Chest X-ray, PA view. Patient: 57 years old, sex F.
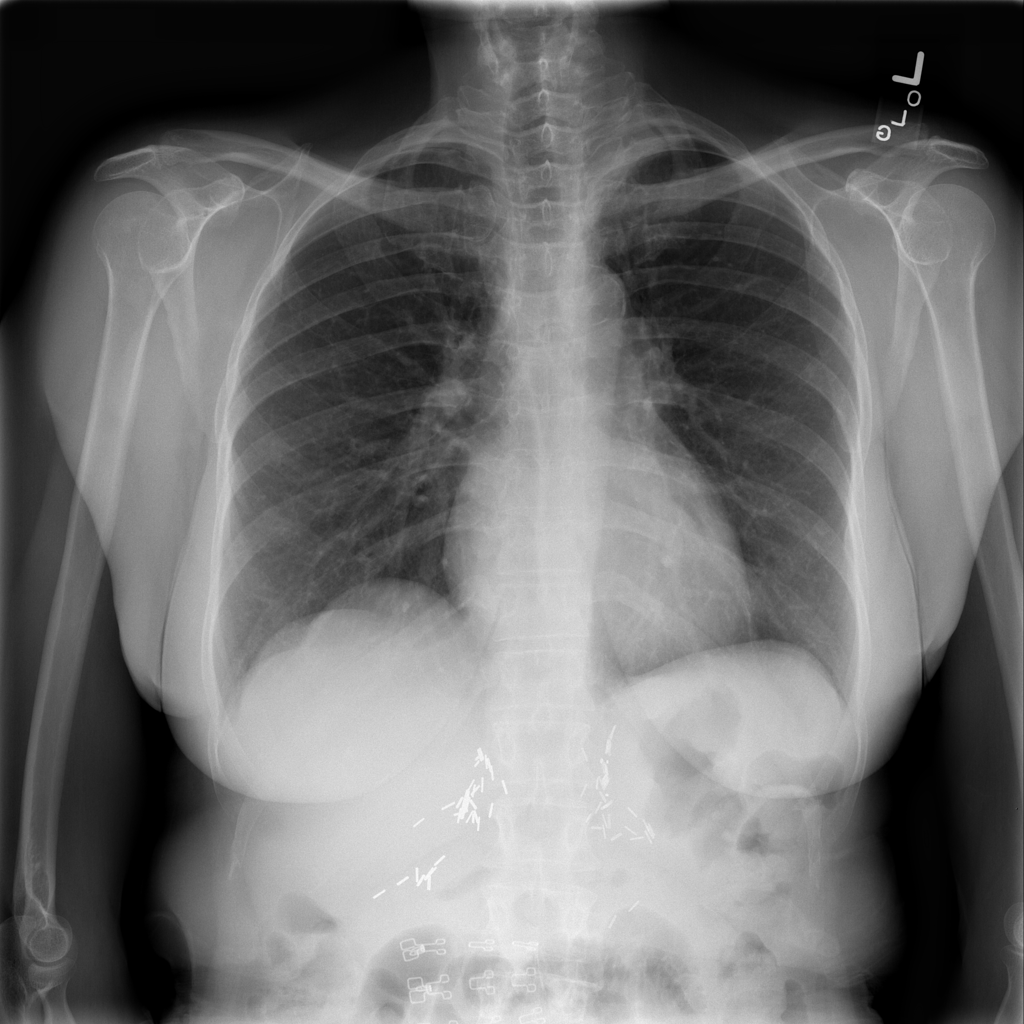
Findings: No Finding